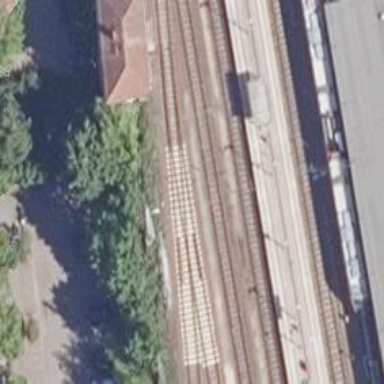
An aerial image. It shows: Railway track with electrified contact lines. This is siding track.